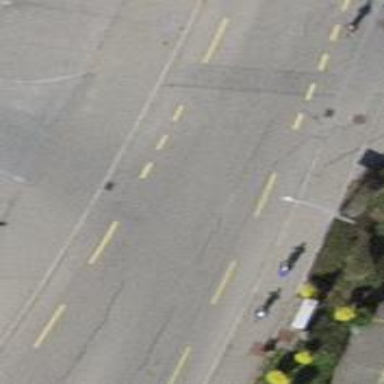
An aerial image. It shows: Asphalt residential road with dedicated cycle lane.